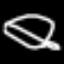
Label: leaf